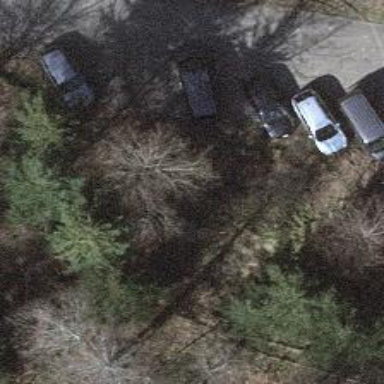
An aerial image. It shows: Unpaved parking area.